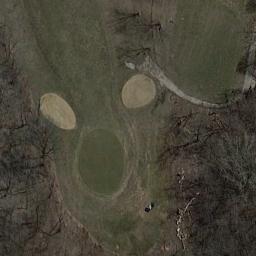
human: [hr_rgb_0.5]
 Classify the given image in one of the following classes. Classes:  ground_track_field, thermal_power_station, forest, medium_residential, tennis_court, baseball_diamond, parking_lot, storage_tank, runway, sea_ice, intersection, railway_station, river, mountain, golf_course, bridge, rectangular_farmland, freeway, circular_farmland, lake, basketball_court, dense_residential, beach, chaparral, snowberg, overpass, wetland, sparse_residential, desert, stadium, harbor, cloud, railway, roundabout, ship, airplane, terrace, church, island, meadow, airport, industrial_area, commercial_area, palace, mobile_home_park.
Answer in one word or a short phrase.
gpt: golf_course